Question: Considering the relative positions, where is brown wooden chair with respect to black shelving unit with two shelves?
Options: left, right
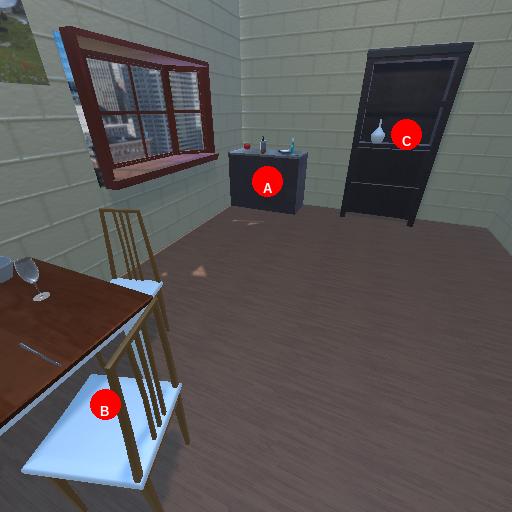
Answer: left